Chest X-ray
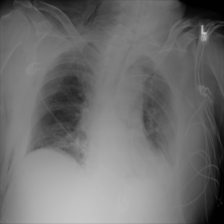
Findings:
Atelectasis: positive
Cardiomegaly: negative
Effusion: negative
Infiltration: positive
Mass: negative
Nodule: negative
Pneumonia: negative
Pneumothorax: negative
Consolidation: negative
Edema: negative
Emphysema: negative
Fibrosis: negative
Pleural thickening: negative
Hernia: negative